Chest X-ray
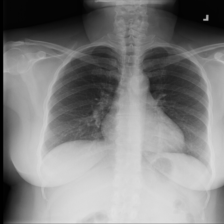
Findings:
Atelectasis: negative
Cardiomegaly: negative
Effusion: negative
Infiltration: negative
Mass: negative
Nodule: negative
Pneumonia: negative
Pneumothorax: negative
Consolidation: negative
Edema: negative
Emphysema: negative
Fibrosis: negative
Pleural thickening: negative
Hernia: negative